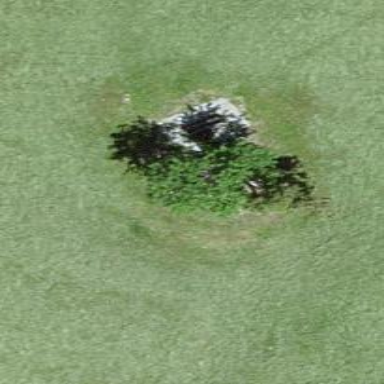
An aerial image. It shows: Single tag "natural: tree."